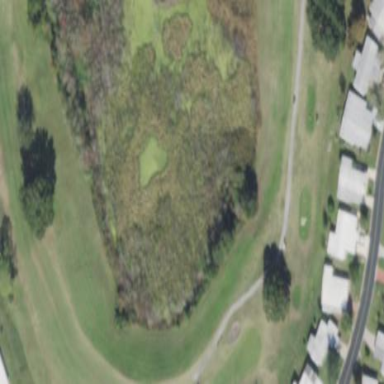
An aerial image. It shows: Scenic golf fairway.